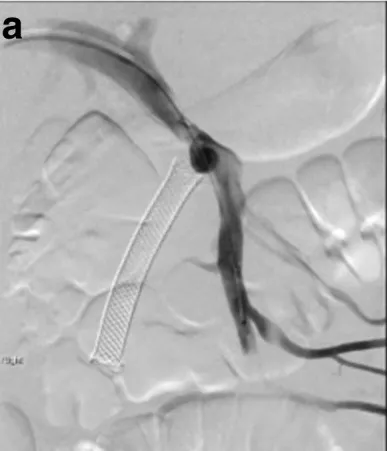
Direct angiography of the pseudoaneursym pre and post-stenting. A; Digital subtraction venogram showing a large portal vein pseudoaneurysm bulging into the proximal end of the common bile duct stent.
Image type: radiology (x_ray)